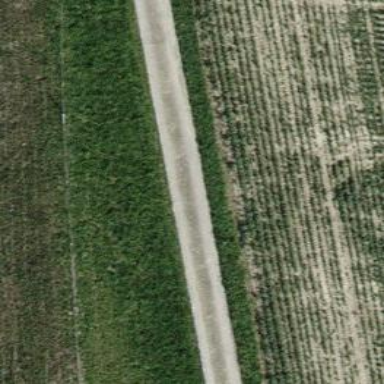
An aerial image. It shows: Track with grade 1 quality.